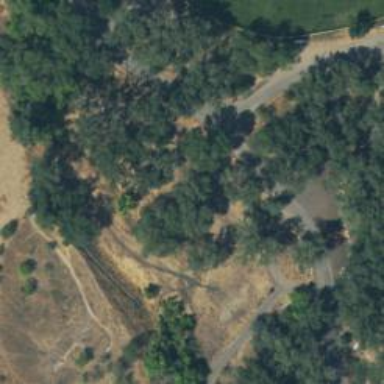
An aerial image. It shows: Disc golf basket.